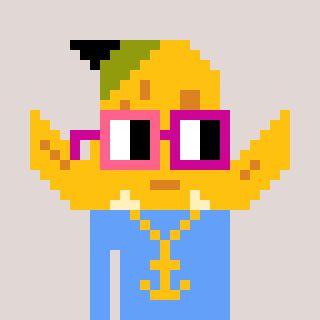
a pixel art character with square pink and red glasses, a banana-shaped head and a blue-colored body on a warm background